Question: Here is my index page
'''
<body id="home">
<section class="container">
<header class="row">
<?php include "components/php/header.php" ?>
</header>
<div class=" row">
<div class="col col-lg-12">
<?php include "components/php/main_carousel.php" ?>
</div>
</div>
</section>
<!-- Container -->
<!-- Scripts -->
<script src="js/jquery-v1.10.2.min.js"></script>
<script src="js/bootstrap.min.js"></script>
<script src="components/javascript/custom.js"></script>
</body>
'''
here is my carousel
'''
<div id="main_carousel" class="carousel-slide" data-ride="carousel">
<!-- Indicators -->
<ol class="carousel-indicators">
<li data-target="#main_carousel" data-slide-to="0" class="active"></li>
<li data-target="#main_carousel" data-slide-to="1"></li>
<li data-target="#main_carousel" data-slide-to="2"></li>
</ol>
<!-- Wrapper for slides -->
<div class="carousel-inner">
<div class="item active">
<img src="images/carousel_main/1.jpg" alt="..." style="min-height:350px;
max-height:350px;min-width:100%;max-width:100%;">
<div class="carousel-caption"></div>
</div>
<div class="item ">
<img src="images/carousel_main/2.jpg" alt="..." style="min-height:350px;
max-height:350px;min-width:100%;max-width:100%;">
<div class="carousel-caption"></div>
</div>
<div class="item ">
<img src="images/carousel_main/3.jpg" alt="..." style="min-height:350px;
max-height:350px;min-width:100%;max-width:100%;">
<div class="carousel-caption"></div>
</div>
</div>
<!-- Controls -->
<a class="left carousel-control" href="#main_carousel" data-slide="prev">
<span class="glyphicon glyphicon-chevron-left"></span>
</a>
<a class="right carousel-control" href="#main_carousel" data-slide="next">
<span class="glyphicon glyphicon-chevron-right"></span>
</a>
</div>
'''
<URL>
here is what it looks like

..please help me to get rid of this extra space marked in yellow........................................................................................................................................
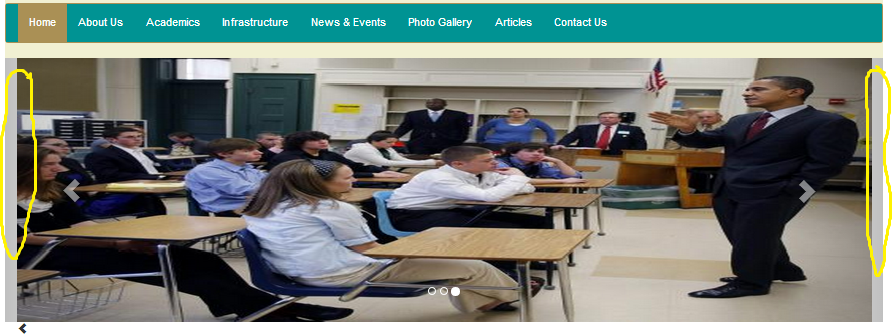
Answer: add '.row' in to 'id="main_carousel"
'''
<div id="main_carousel" class="carousel-slide row" data-ride="carousel">
'''
<URL>